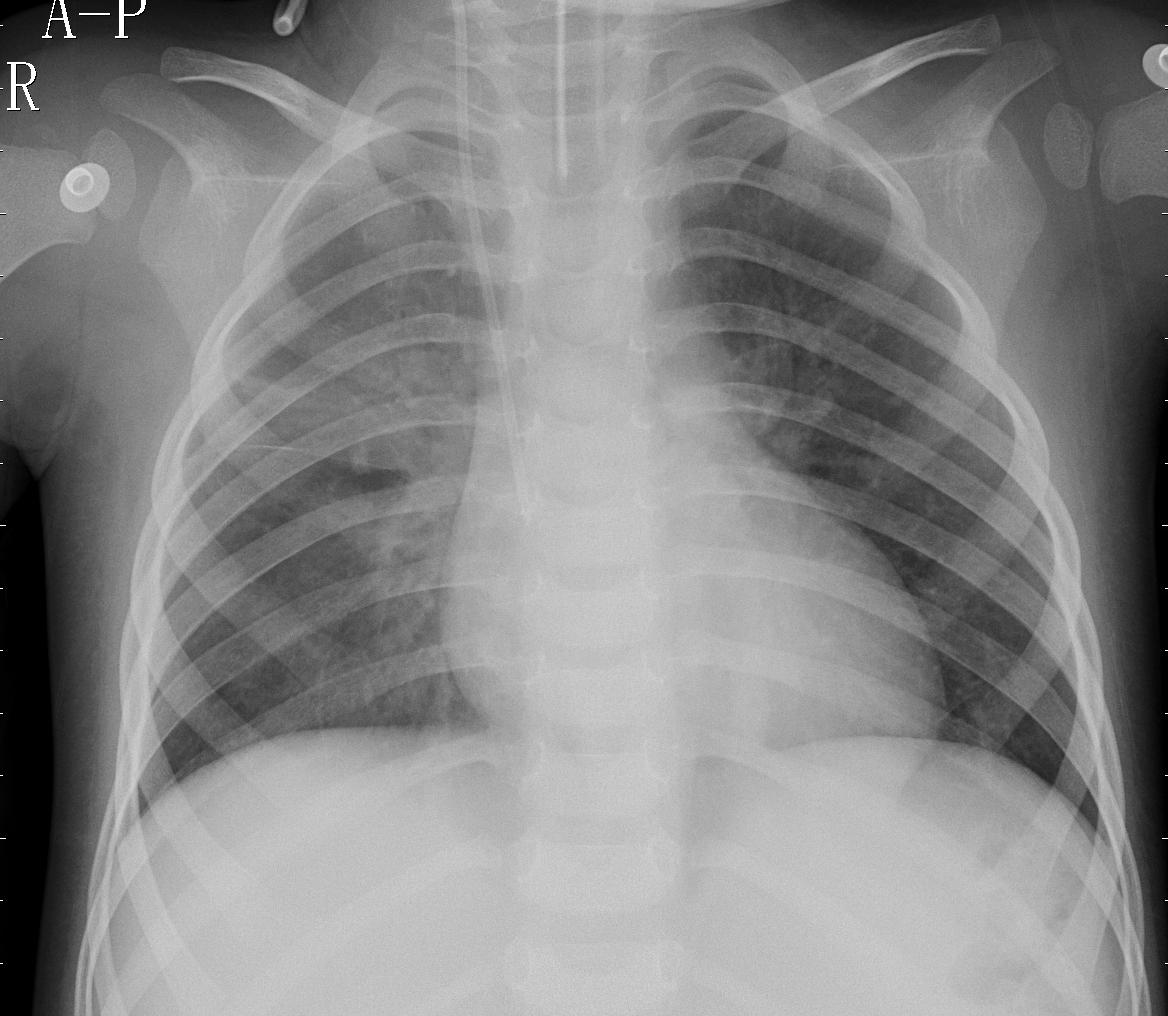
Diagnosis: PNEUMONIA